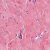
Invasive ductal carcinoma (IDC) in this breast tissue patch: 0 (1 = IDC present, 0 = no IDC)